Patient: sex F, age 65
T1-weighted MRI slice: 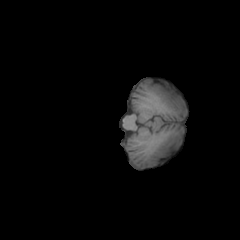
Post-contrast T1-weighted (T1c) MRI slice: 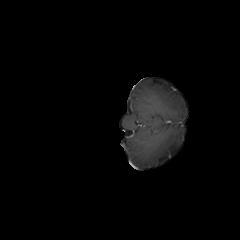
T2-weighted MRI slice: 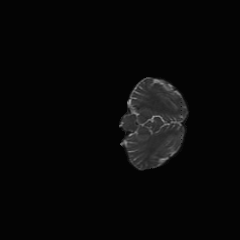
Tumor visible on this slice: no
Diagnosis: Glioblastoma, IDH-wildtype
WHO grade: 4